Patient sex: M
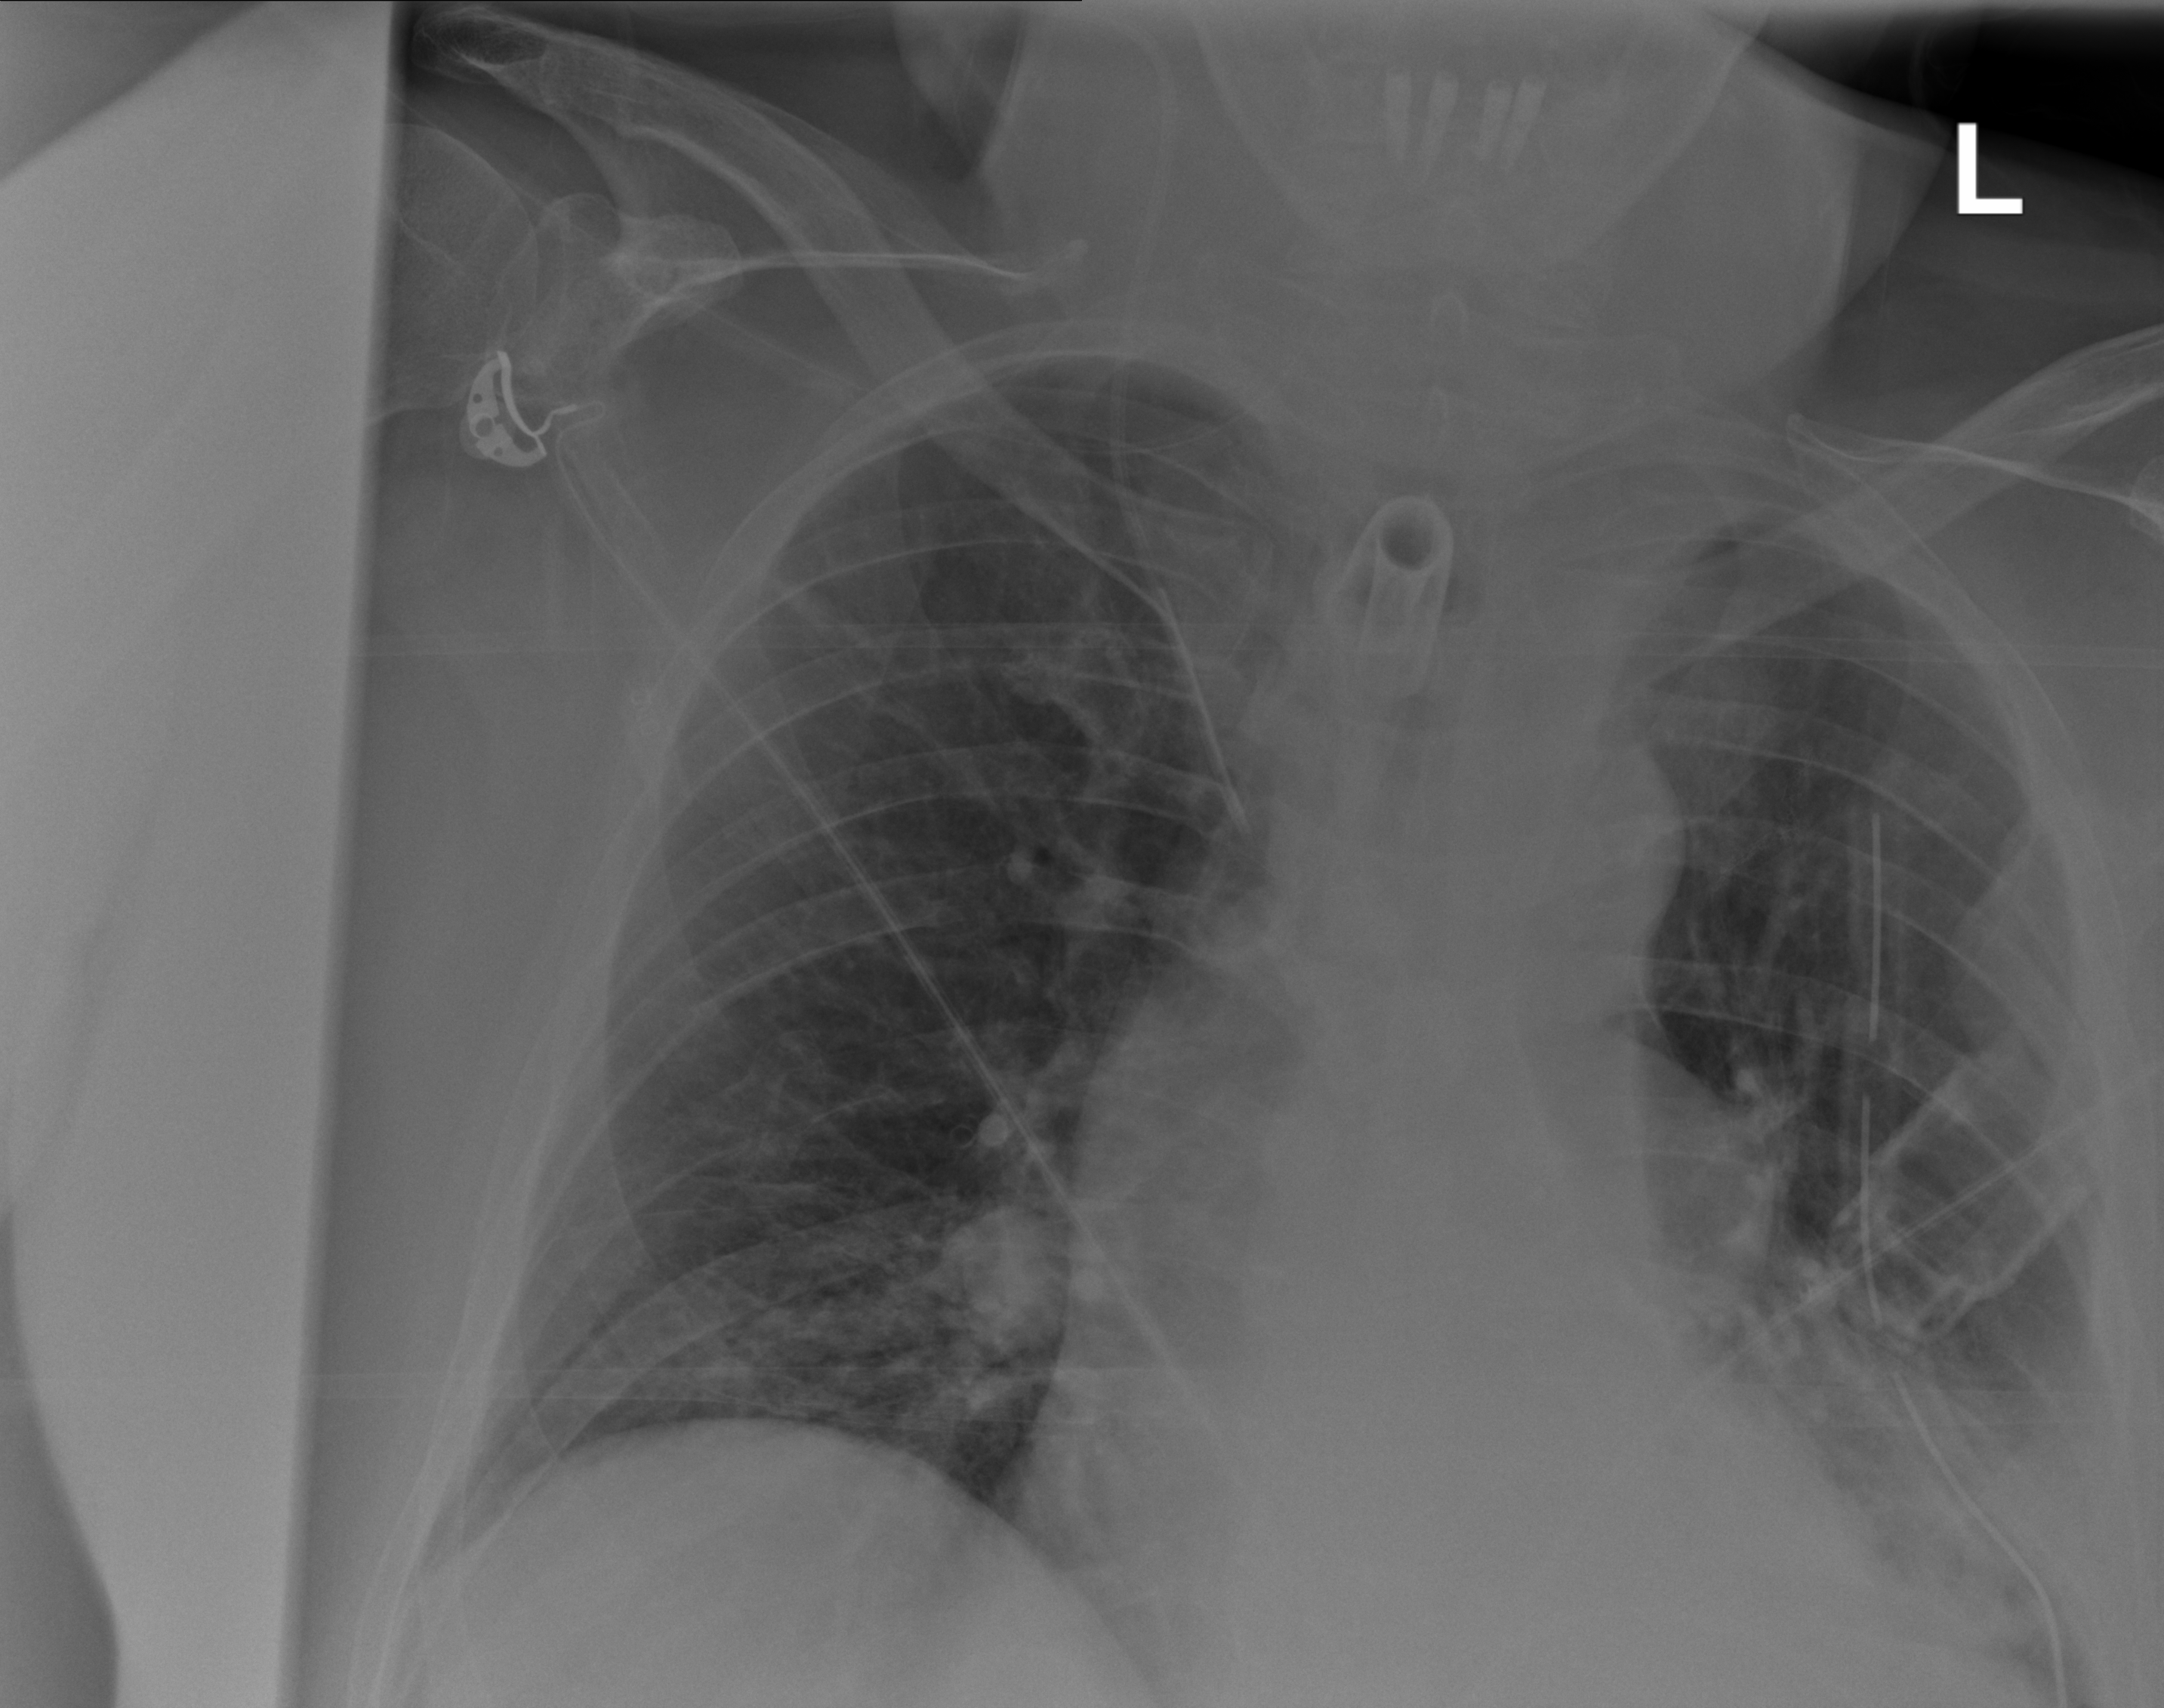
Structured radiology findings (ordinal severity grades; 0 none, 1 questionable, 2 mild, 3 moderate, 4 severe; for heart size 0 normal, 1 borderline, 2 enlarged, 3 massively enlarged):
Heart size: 1
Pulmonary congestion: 0
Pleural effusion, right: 0
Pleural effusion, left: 2
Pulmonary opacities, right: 0
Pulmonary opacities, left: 2
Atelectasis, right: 2
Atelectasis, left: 2